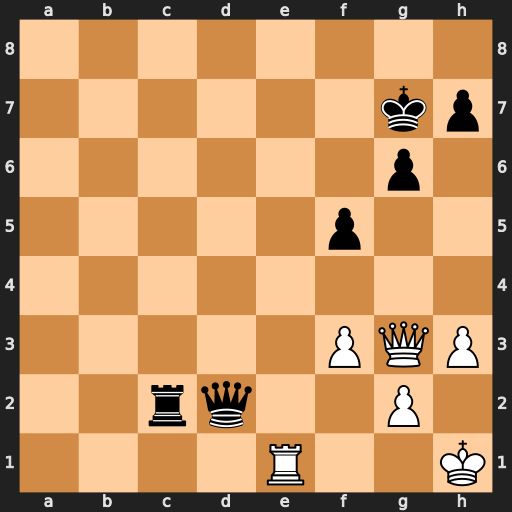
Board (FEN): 8/6kp/6p1/5p2/8/5PQP/2rq2P1/4R2K
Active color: w
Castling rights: -
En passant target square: -
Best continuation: Re7+ Kf8 Rxh7 f4 Qg5 Qe1+ Kh2 Qg3+ Qxg3 fxg3+ Kxg3